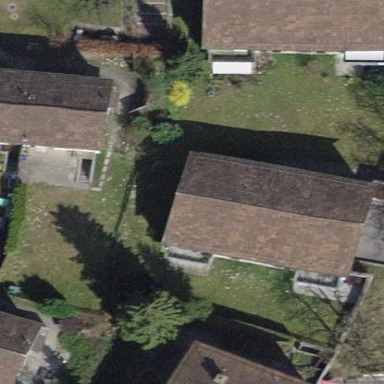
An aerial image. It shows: Gabled roof on pitched apartment building.